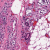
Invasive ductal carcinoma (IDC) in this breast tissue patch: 0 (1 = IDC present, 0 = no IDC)